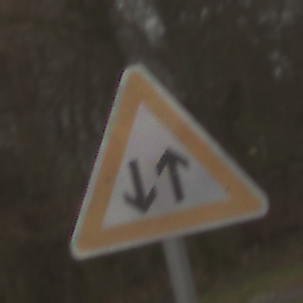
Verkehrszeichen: Gegenverkehr
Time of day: Midday
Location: Outdoor (Nature)
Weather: Overcast
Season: NotSpecified
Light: Natural